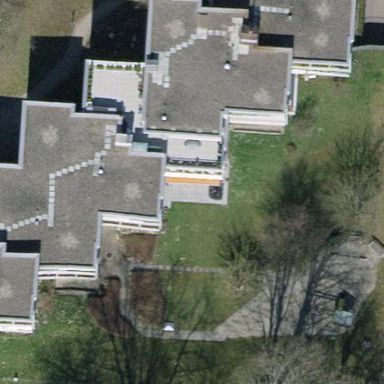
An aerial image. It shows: Building with tile roof.